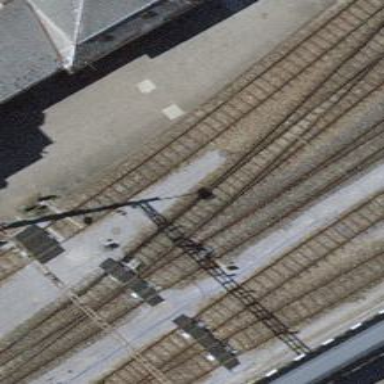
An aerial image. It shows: Railway yard with single rail track. The electrified track has contact line for power supply.